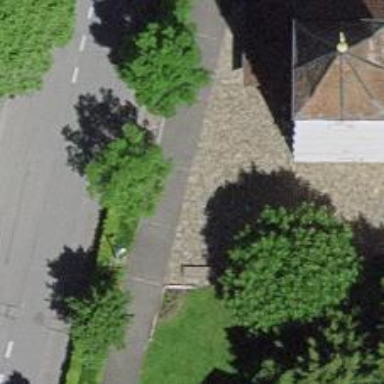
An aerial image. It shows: Road with steps.